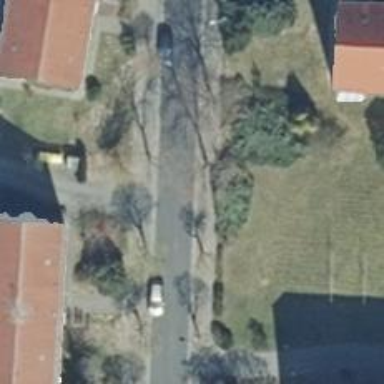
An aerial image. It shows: Paved residential road.